Question: I have an project where I am trying to adjust the CharacterSpacing property of a TextBlock element.
It seems to work fine until I change the text value to an Integer.
Has this been happened to anyone else? Is there a workaround?
Here is a screenshot and code Snippet per Max's comment:

'''
<TextBlock x:Name="CharacterBlock" HorizontalAlignment="Left" Margin="0,10,-27,0" TextWrapping="Wrap" Text="TextBlock" VerticalAlignment="Top" CharacterSpacing="316" FontSize="72""/>
<TextBlock x:Name="NumberBlock" HorizontalAlignment="Left" Margin="167,193,0,0" TextWrapping="Wrap" Text="200" VerticalAlignment="Top" CharacterSpacing="613" FontSize="72"/>
'''
Note the character spacing is applied to both TextBlocks, but only visible on the CharacterBlock.
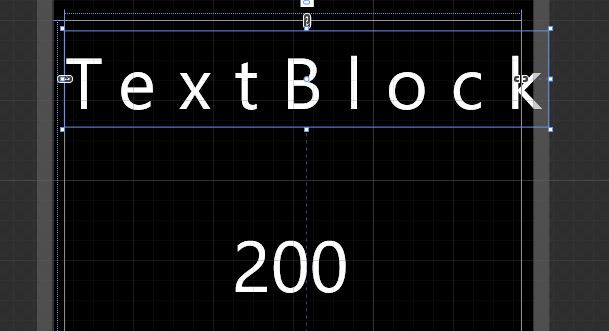
Answer: This is an issue that was introduced in Windows Phone 8 and Windows 8 applications as noted by other users on <URL> msdn page.
There is no workaround that I know of except... well I'm almost embarrassed just to suggest it, but if you ABSOLUTELY MUST HAVE the numbers closer you could put each letter in a TextBlock all inside of a StackPanel and use negative left and right margins. Yuck.